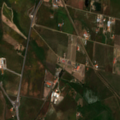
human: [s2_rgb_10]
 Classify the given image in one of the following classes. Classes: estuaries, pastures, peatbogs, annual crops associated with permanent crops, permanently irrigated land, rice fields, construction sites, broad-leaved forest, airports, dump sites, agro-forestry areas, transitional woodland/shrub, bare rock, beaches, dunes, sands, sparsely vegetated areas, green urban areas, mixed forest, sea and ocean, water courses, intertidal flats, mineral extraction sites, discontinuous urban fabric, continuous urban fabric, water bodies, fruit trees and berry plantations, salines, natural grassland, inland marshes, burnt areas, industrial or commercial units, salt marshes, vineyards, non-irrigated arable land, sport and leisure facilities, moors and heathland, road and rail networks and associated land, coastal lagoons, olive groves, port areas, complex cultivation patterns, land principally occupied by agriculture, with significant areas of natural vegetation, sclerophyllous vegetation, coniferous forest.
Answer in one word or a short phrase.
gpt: continuous urban fabric